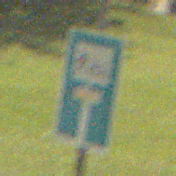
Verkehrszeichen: SackgasseRadverkehrFussgaengerDurchlaessig
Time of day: Night
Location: Outdoor (Nature)
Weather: Clear
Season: NotSpecified
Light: Natural